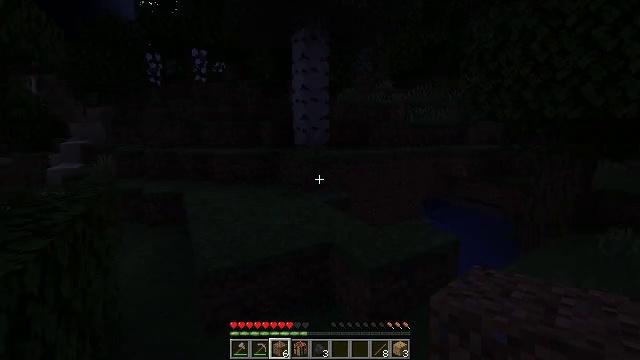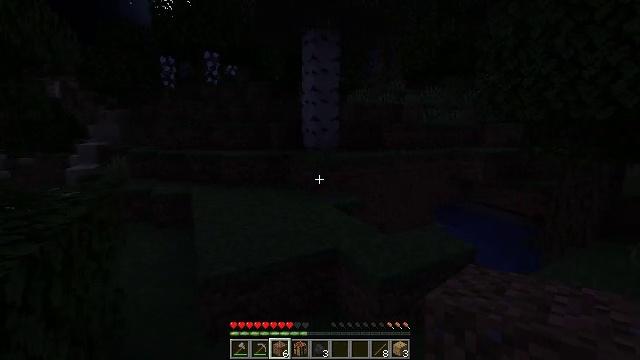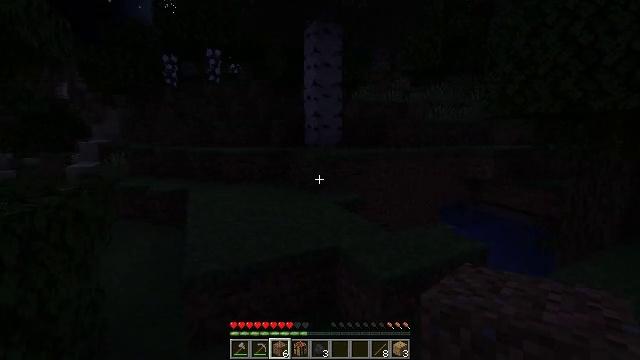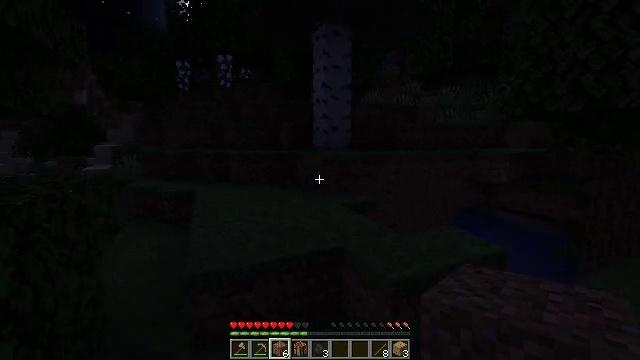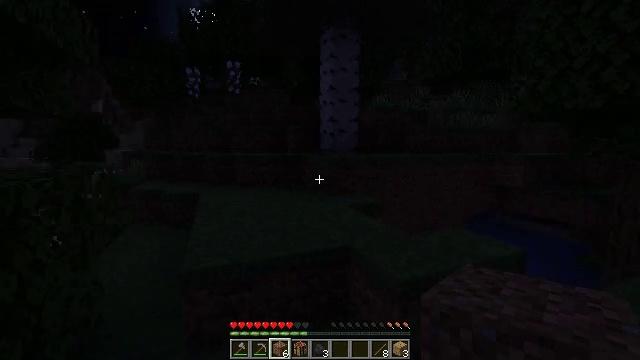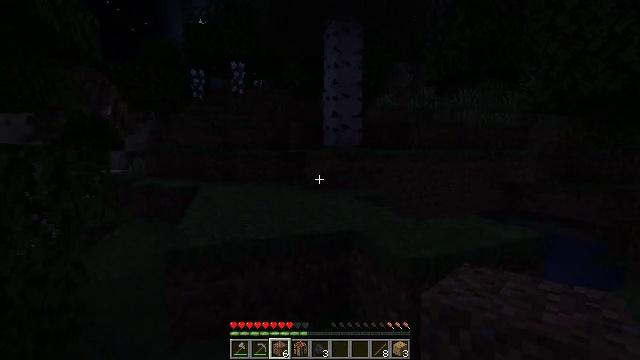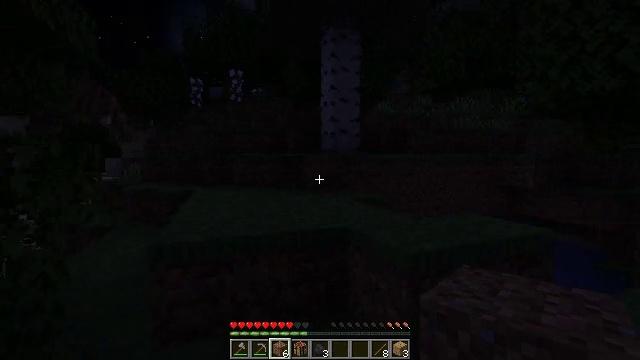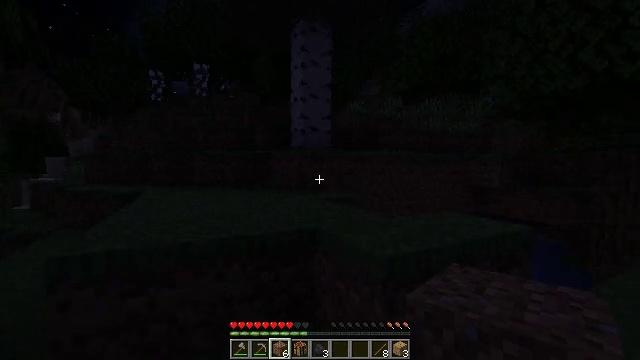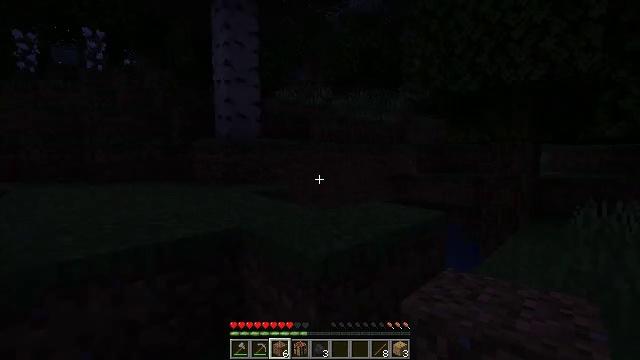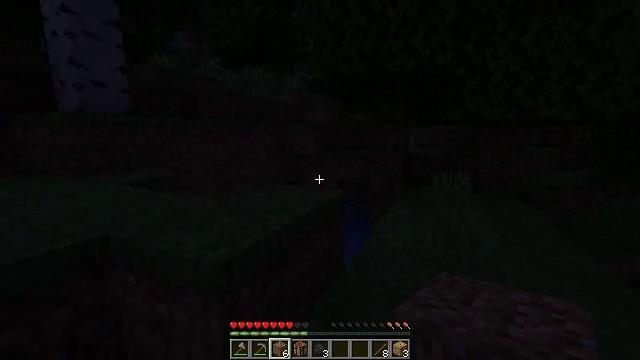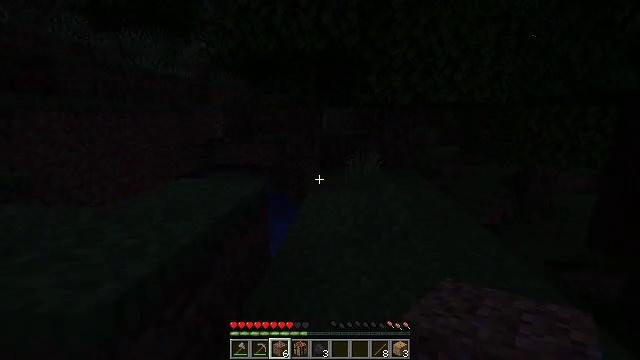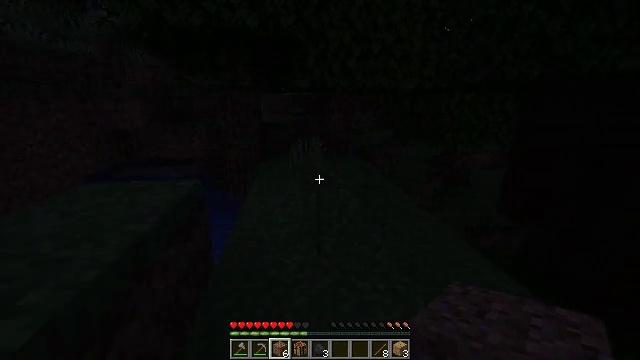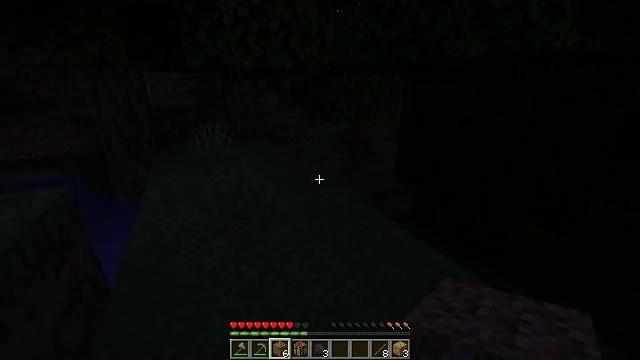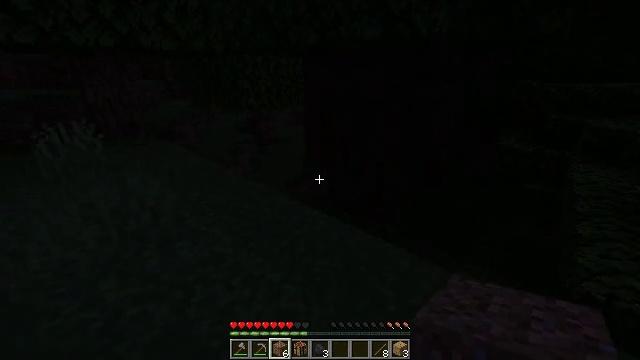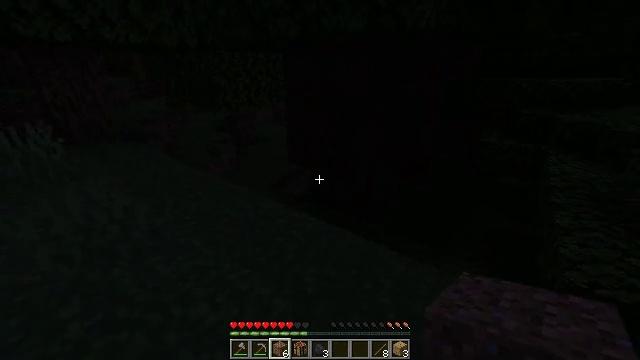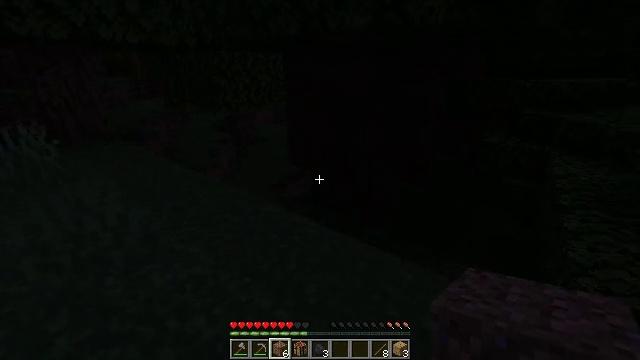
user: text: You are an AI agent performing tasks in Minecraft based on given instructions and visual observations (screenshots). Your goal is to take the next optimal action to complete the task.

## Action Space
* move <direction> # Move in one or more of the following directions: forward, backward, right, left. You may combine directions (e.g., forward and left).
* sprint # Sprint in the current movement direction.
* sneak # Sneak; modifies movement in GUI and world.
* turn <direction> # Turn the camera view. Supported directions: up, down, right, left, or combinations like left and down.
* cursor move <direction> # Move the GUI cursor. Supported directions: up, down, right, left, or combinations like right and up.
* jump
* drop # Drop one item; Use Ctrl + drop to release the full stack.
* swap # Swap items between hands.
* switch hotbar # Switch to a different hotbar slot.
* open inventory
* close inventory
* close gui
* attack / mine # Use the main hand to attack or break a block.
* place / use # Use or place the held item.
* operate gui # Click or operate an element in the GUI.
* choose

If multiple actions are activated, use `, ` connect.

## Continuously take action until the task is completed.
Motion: motion action
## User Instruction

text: Gather the mushroom stem from a big mushroom.
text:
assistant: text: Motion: move forward, turn left, jump
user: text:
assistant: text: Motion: move forward, turn left, jump
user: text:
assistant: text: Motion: move forward, sprint, turn left and up, jump
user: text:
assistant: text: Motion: move forward, sprint, turn left and up
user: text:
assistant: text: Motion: move forward, sprint, turn left and up
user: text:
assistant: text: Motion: move forward, sprint, turn up
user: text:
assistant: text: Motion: move forward, sprint, turn right
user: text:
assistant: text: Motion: move forward, sprint, turn right and down
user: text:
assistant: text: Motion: move forward, sprint, turn right and down
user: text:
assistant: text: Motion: move forward, sprint, turn right and down
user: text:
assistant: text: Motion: move forward, sprint, turn right and down
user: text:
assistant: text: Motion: move forward, sprint, turn right and down
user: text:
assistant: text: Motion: move forward, sprint, turn right and down
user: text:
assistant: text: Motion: move forward, sprint, turn right
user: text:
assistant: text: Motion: move forward, sprint
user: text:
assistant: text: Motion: move forward, sprint
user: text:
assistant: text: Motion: move forward, sprint
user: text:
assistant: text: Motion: move forward, sprint
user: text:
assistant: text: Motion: move forward, sprint
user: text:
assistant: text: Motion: move forward, sprint, turn left
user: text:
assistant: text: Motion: move forward, sprint, turn left
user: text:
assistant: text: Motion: move forward, sprint, turn left
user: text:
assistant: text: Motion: move forward, sprint
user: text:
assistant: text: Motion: move forward, sprint
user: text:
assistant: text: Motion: move forward and move left, sprint
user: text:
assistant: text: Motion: move forward and move left, sprint, turn down
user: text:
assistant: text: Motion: move forward and move left, sprint, turn right and down
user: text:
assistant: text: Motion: move forward and move left, sprint, turn right and down
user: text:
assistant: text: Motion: move forward, sprint, turn right and down
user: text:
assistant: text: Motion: move forward, sprint, turn right